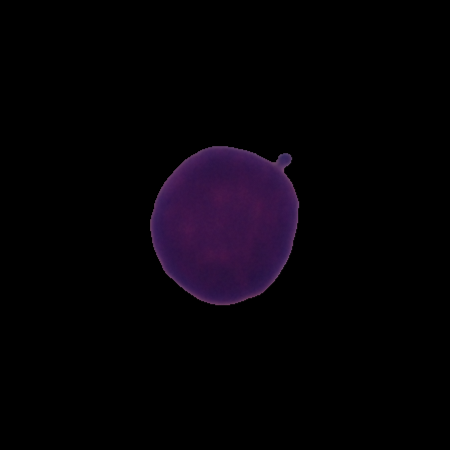
Label: healthy